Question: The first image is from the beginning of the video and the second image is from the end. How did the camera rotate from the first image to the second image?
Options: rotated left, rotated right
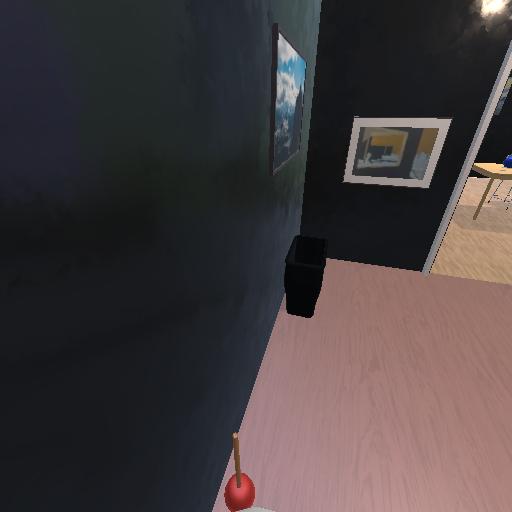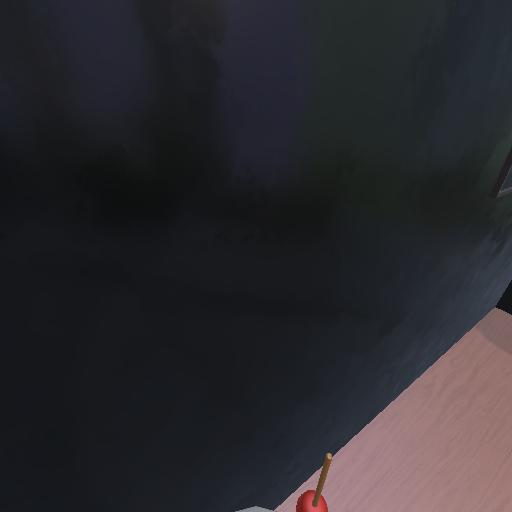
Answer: rotated left